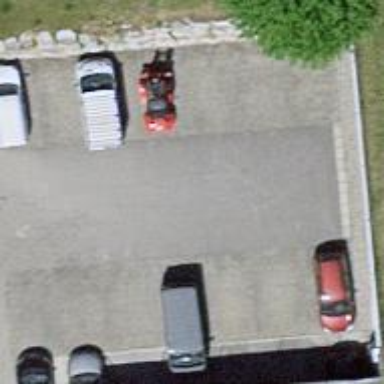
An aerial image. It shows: Parking area.